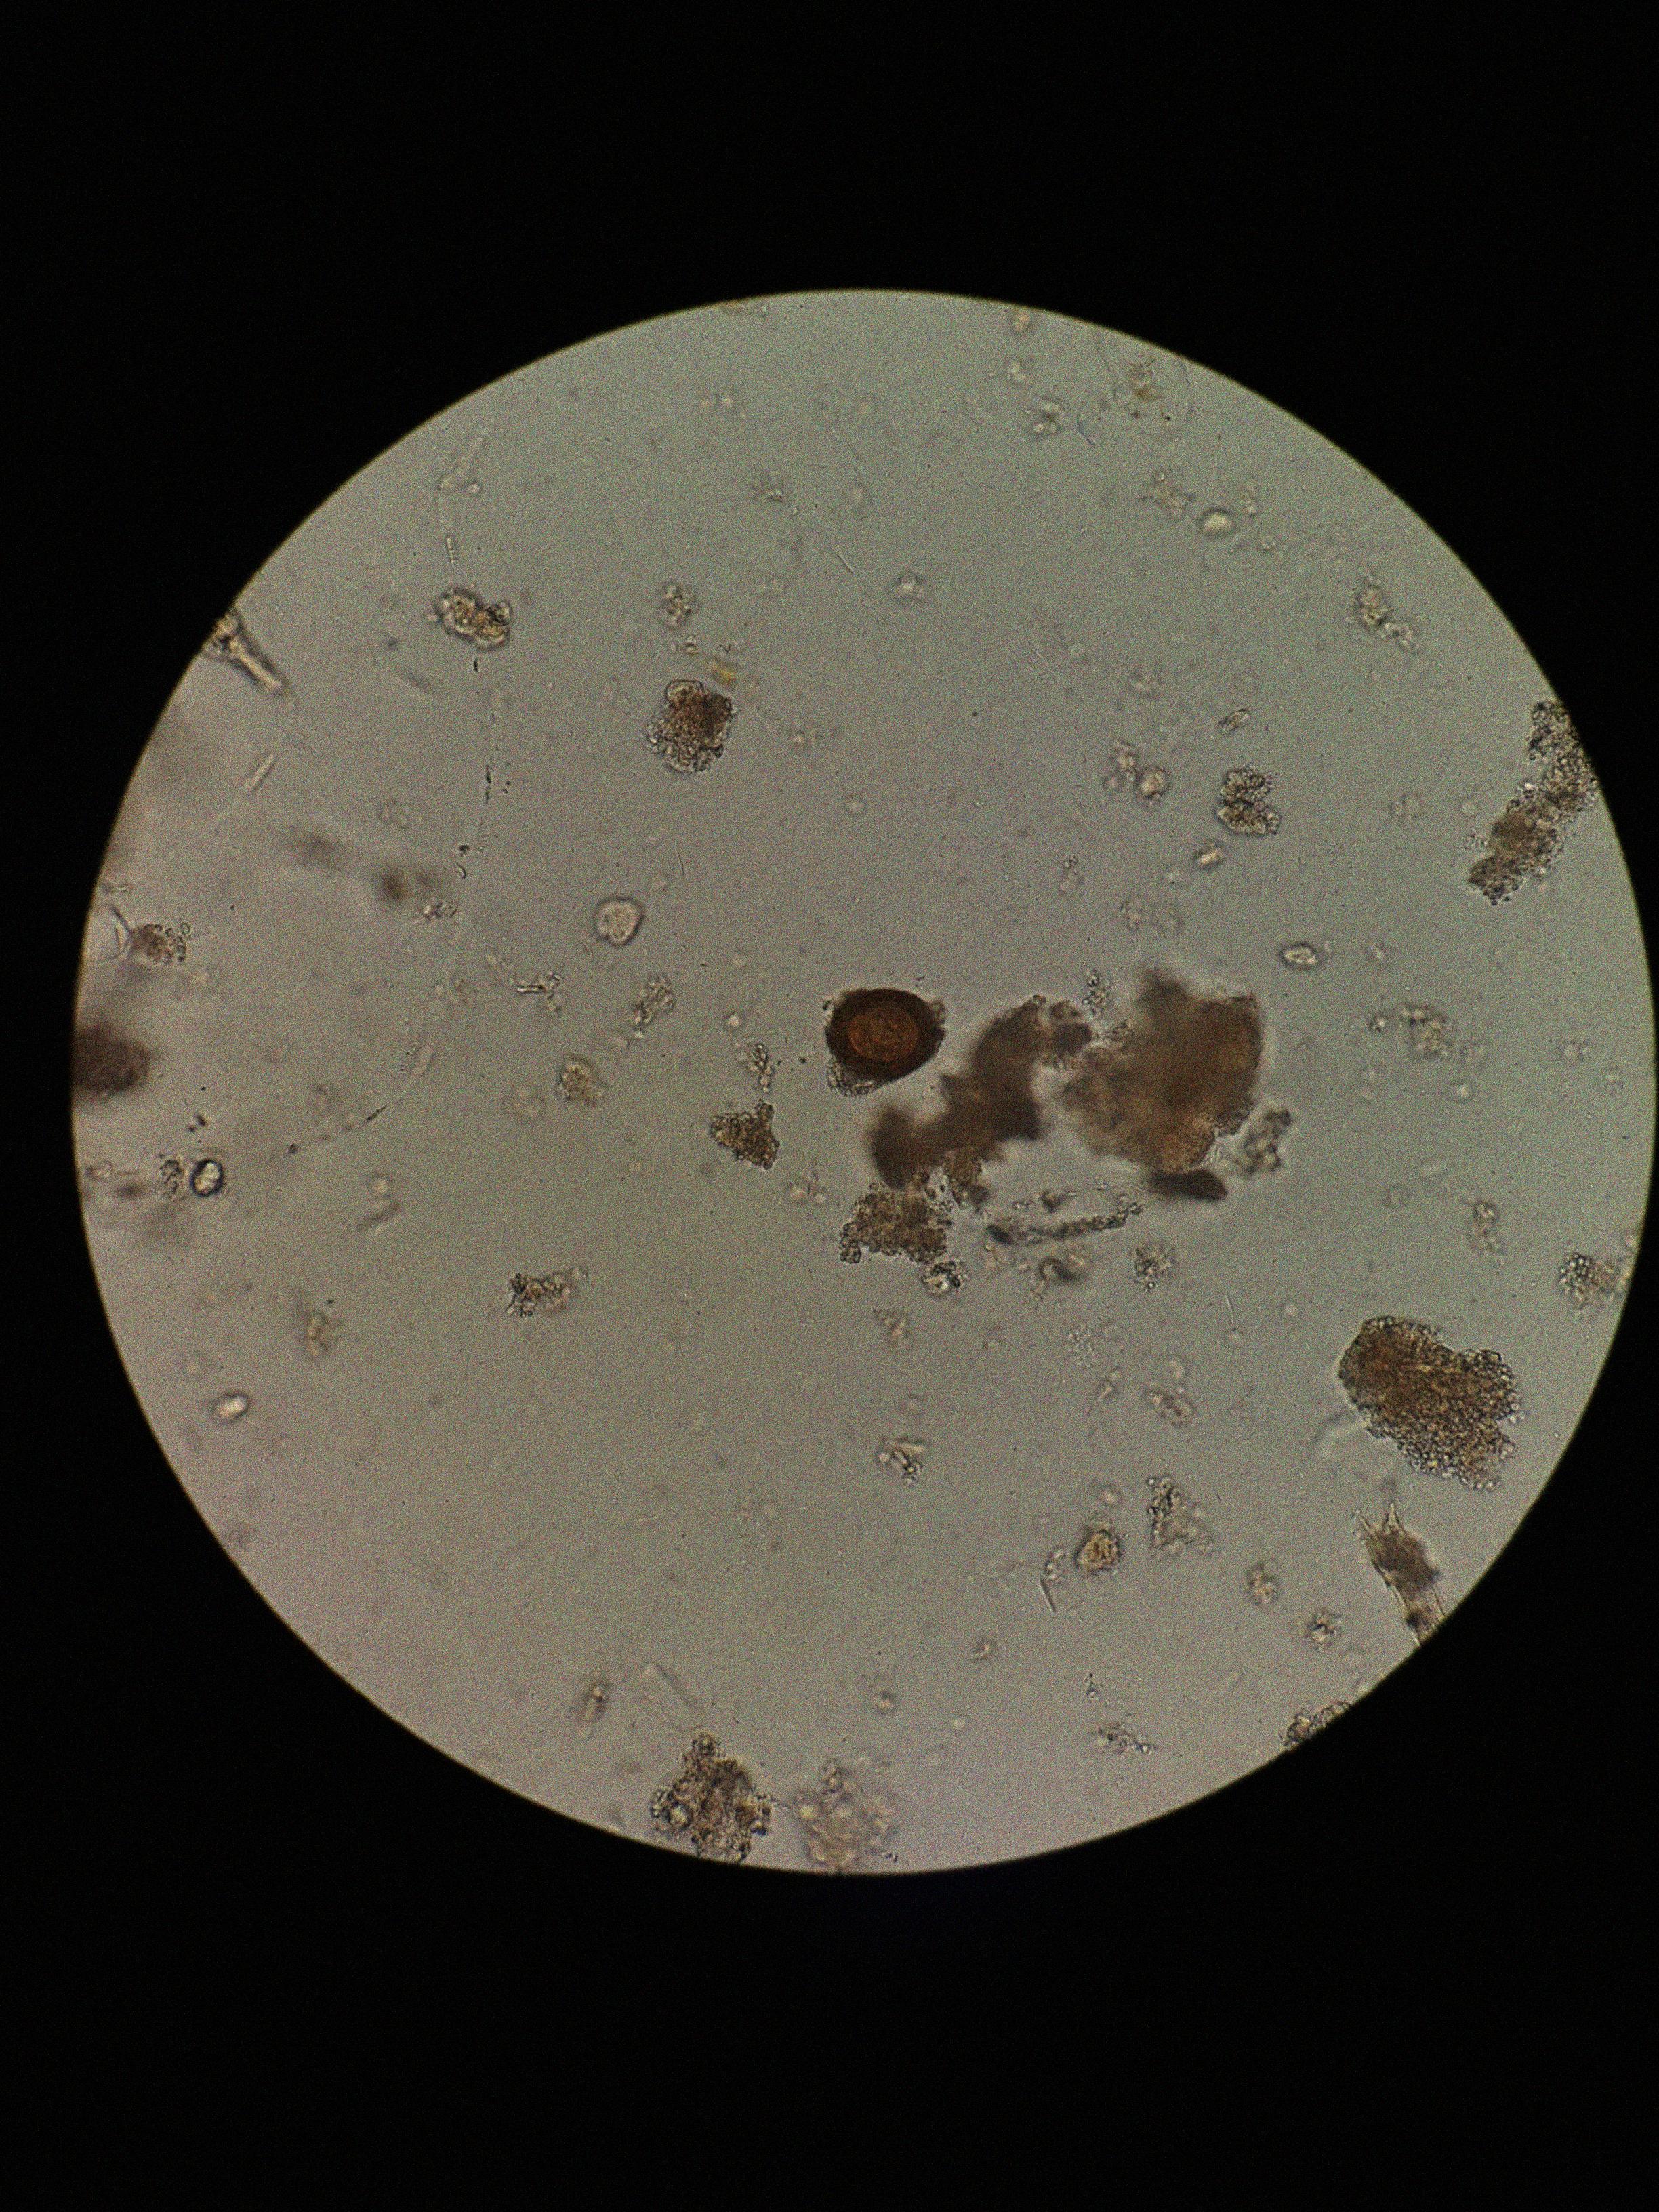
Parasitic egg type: Taenia spp. egg